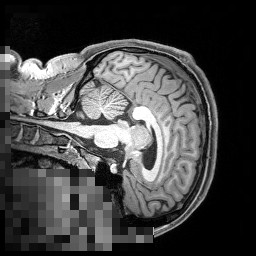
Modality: T1w
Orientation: sagittal
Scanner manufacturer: siemens
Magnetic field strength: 3 T
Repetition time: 2.4 s
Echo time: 0.00256 s